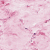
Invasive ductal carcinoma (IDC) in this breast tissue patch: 0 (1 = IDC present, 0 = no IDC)